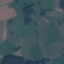
Land use / land cover class: Pasture